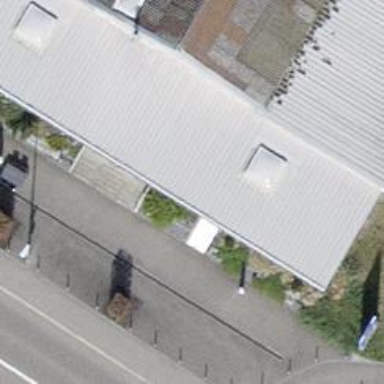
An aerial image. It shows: View of roof of building.